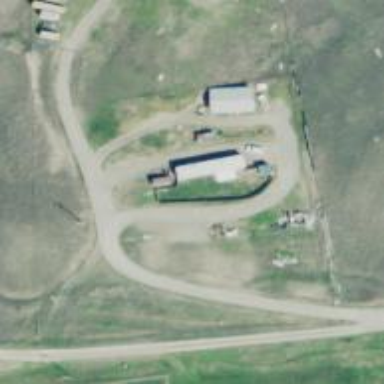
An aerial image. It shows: Driveway leading to service road.